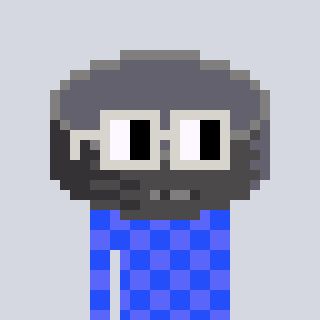
a pixel art character with square light gray glasses, a hockey puck-shaped head and a purple-colored body on a cool background